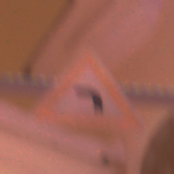
Verkehrszeichen: KurveLinks
Umgebung: Outdoor, Urban
Tageszeit: Night
Wetter: Overcast
Licht: Artificial
Jahreszeit: Winter
Kontrast: MediumContrast